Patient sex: F
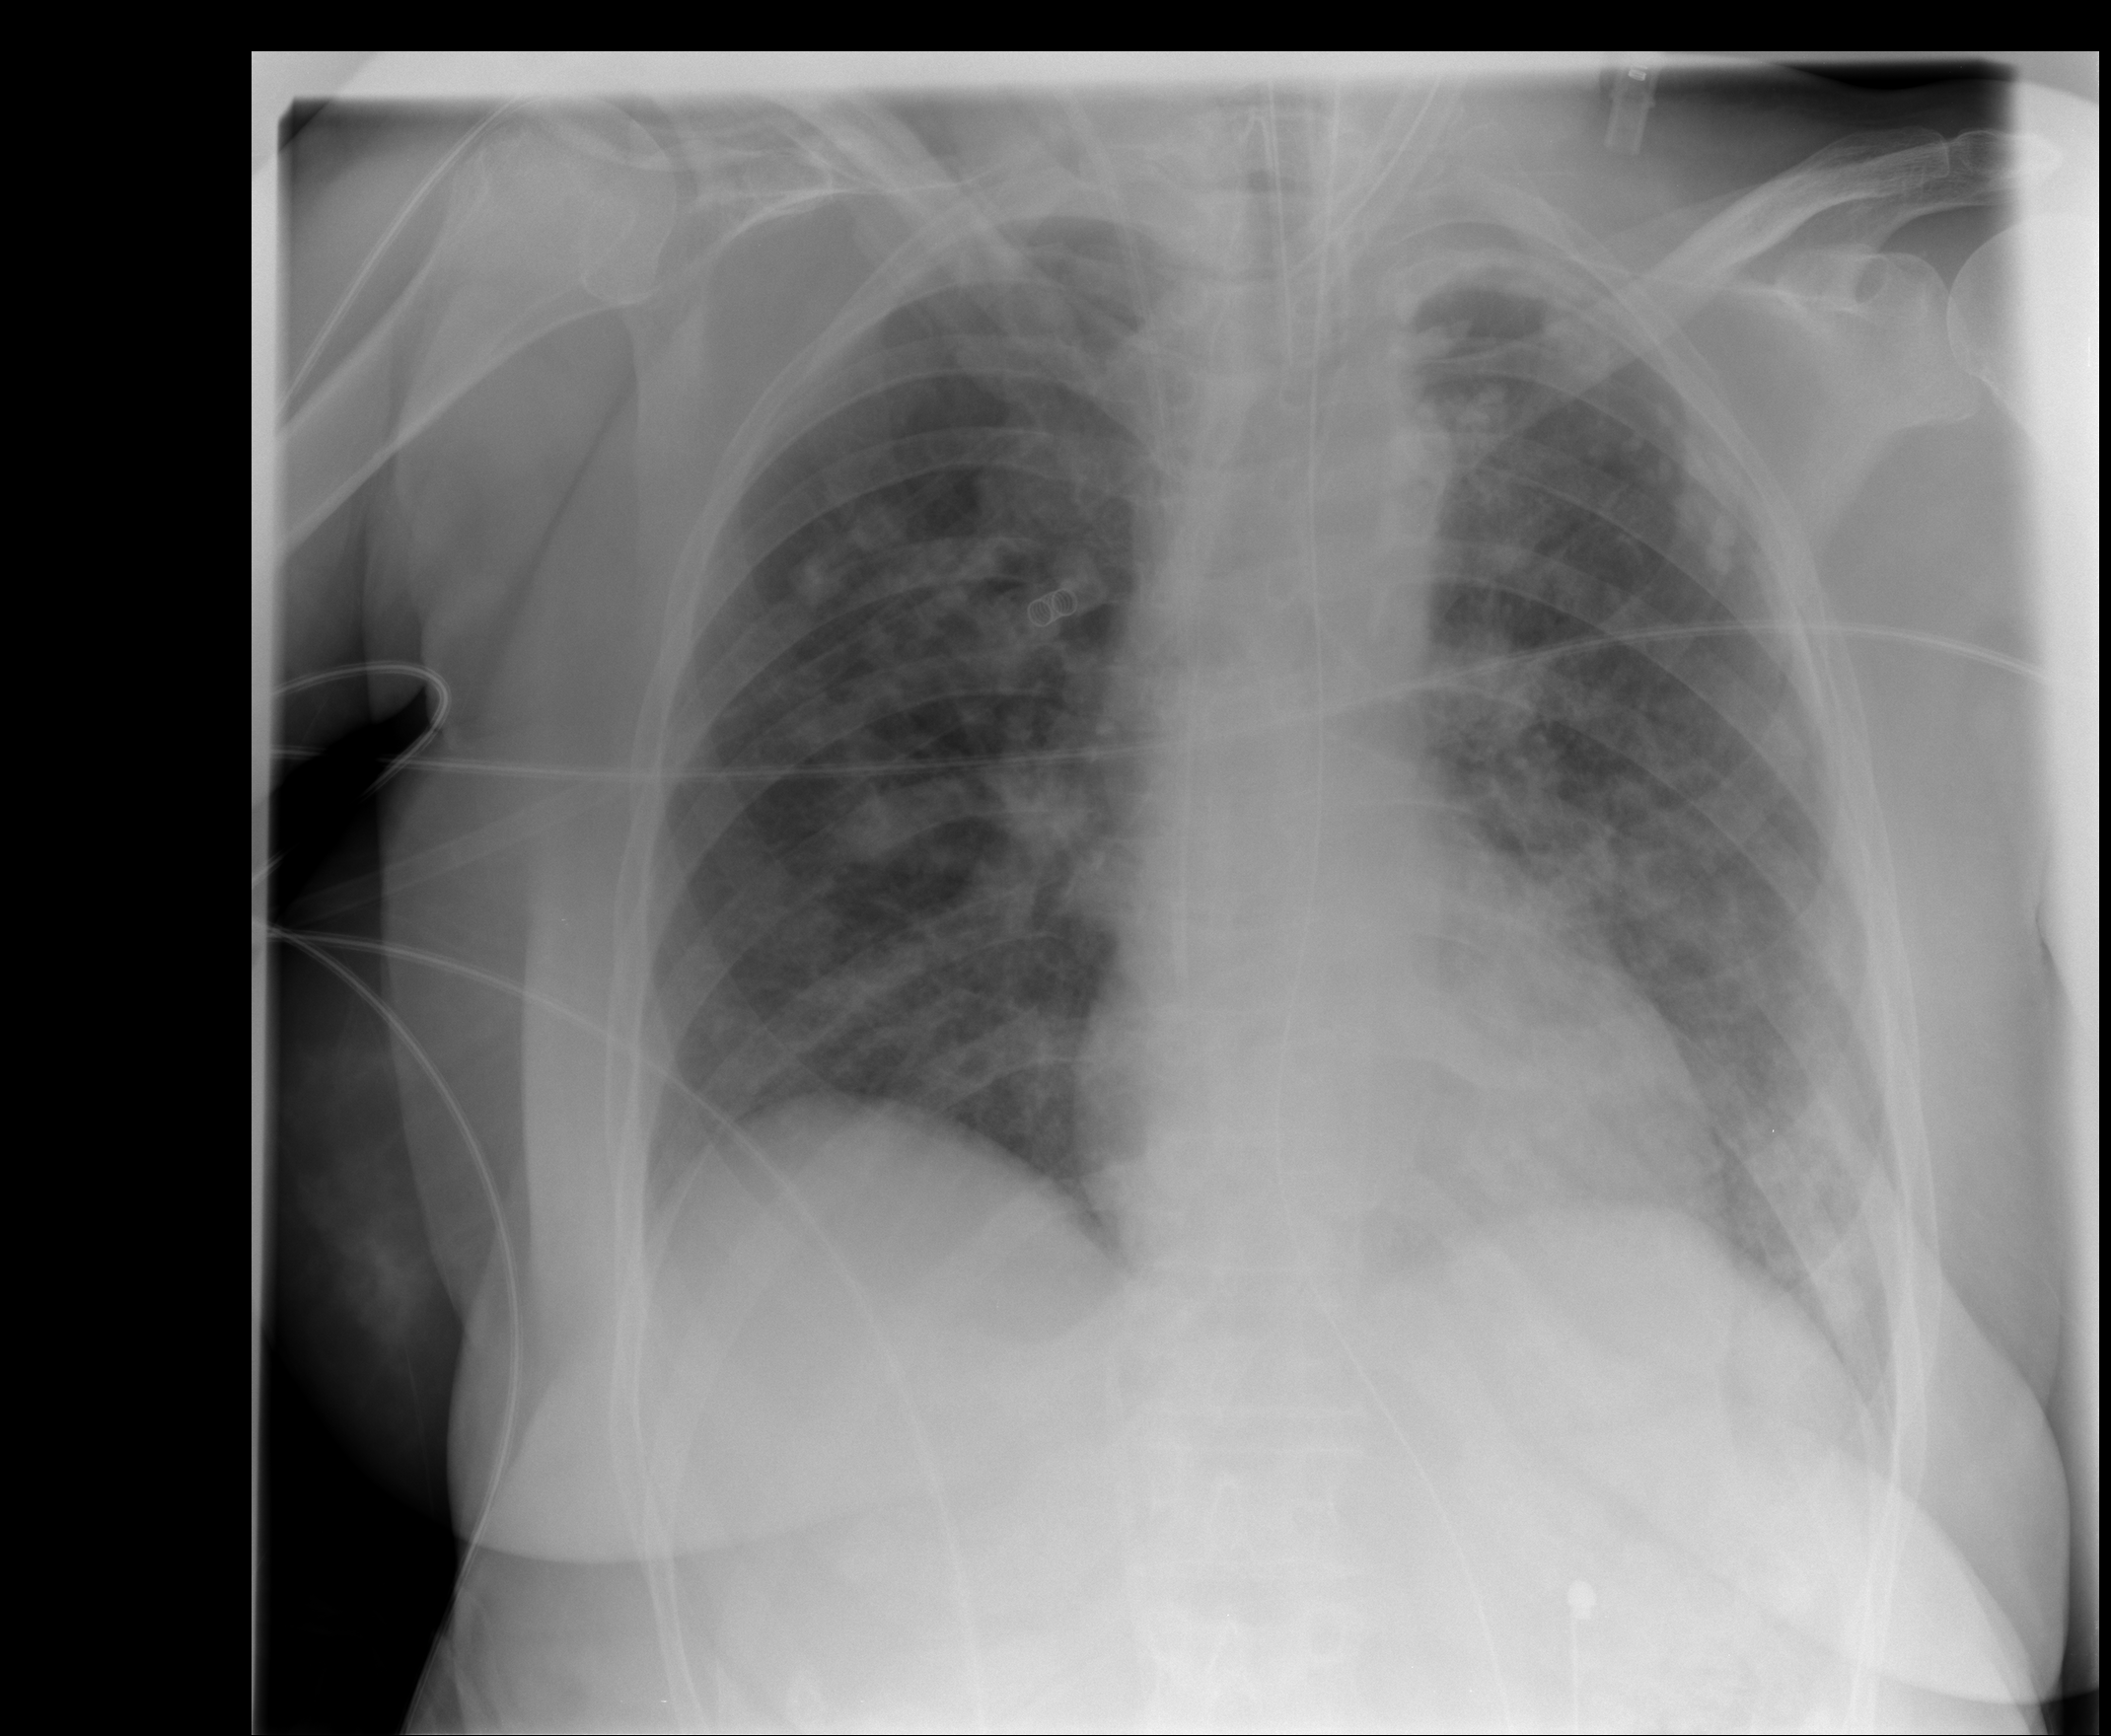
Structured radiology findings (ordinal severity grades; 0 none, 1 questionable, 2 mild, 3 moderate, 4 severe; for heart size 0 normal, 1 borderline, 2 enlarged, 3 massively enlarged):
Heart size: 0
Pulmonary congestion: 2
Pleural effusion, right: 1
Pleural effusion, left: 1
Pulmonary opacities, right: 1
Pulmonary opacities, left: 3
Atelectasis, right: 2
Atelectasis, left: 2